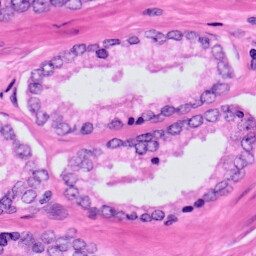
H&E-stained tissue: Prostate